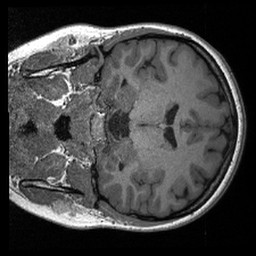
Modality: T1w
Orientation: coronal
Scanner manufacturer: siemens
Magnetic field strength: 3 T
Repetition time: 2.4 s
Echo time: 0.00213 s